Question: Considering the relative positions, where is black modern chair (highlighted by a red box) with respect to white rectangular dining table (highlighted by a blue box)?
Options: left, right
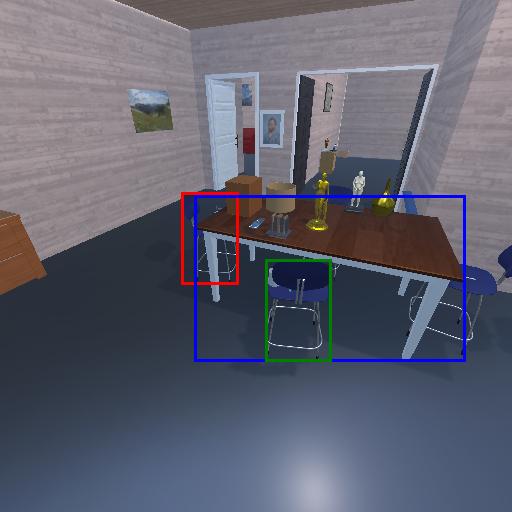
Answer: left